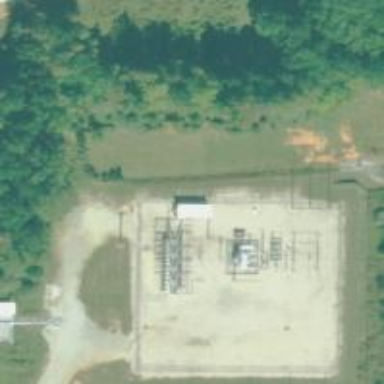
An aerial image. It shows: Distribution power substation secured by fence.